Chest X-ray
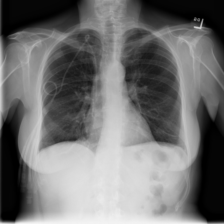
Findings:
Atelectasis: positive
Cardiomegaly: negative
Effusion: negative
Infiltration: negative
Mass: negative
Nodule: negative
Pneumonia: negative
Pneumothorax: negative
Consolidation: negative
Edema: negative
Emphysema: negative
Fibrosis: negative
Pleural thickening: negative
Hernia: negative